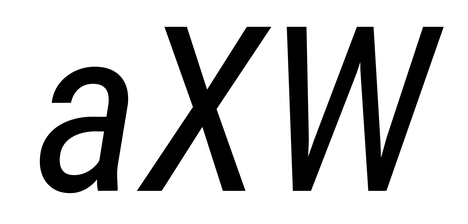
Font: Roboto-Italic_Condensed_Italic